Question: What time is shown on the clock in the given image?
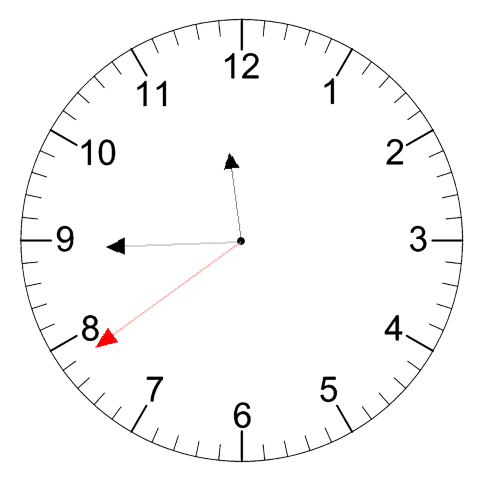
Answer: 11:44:39